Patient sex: M
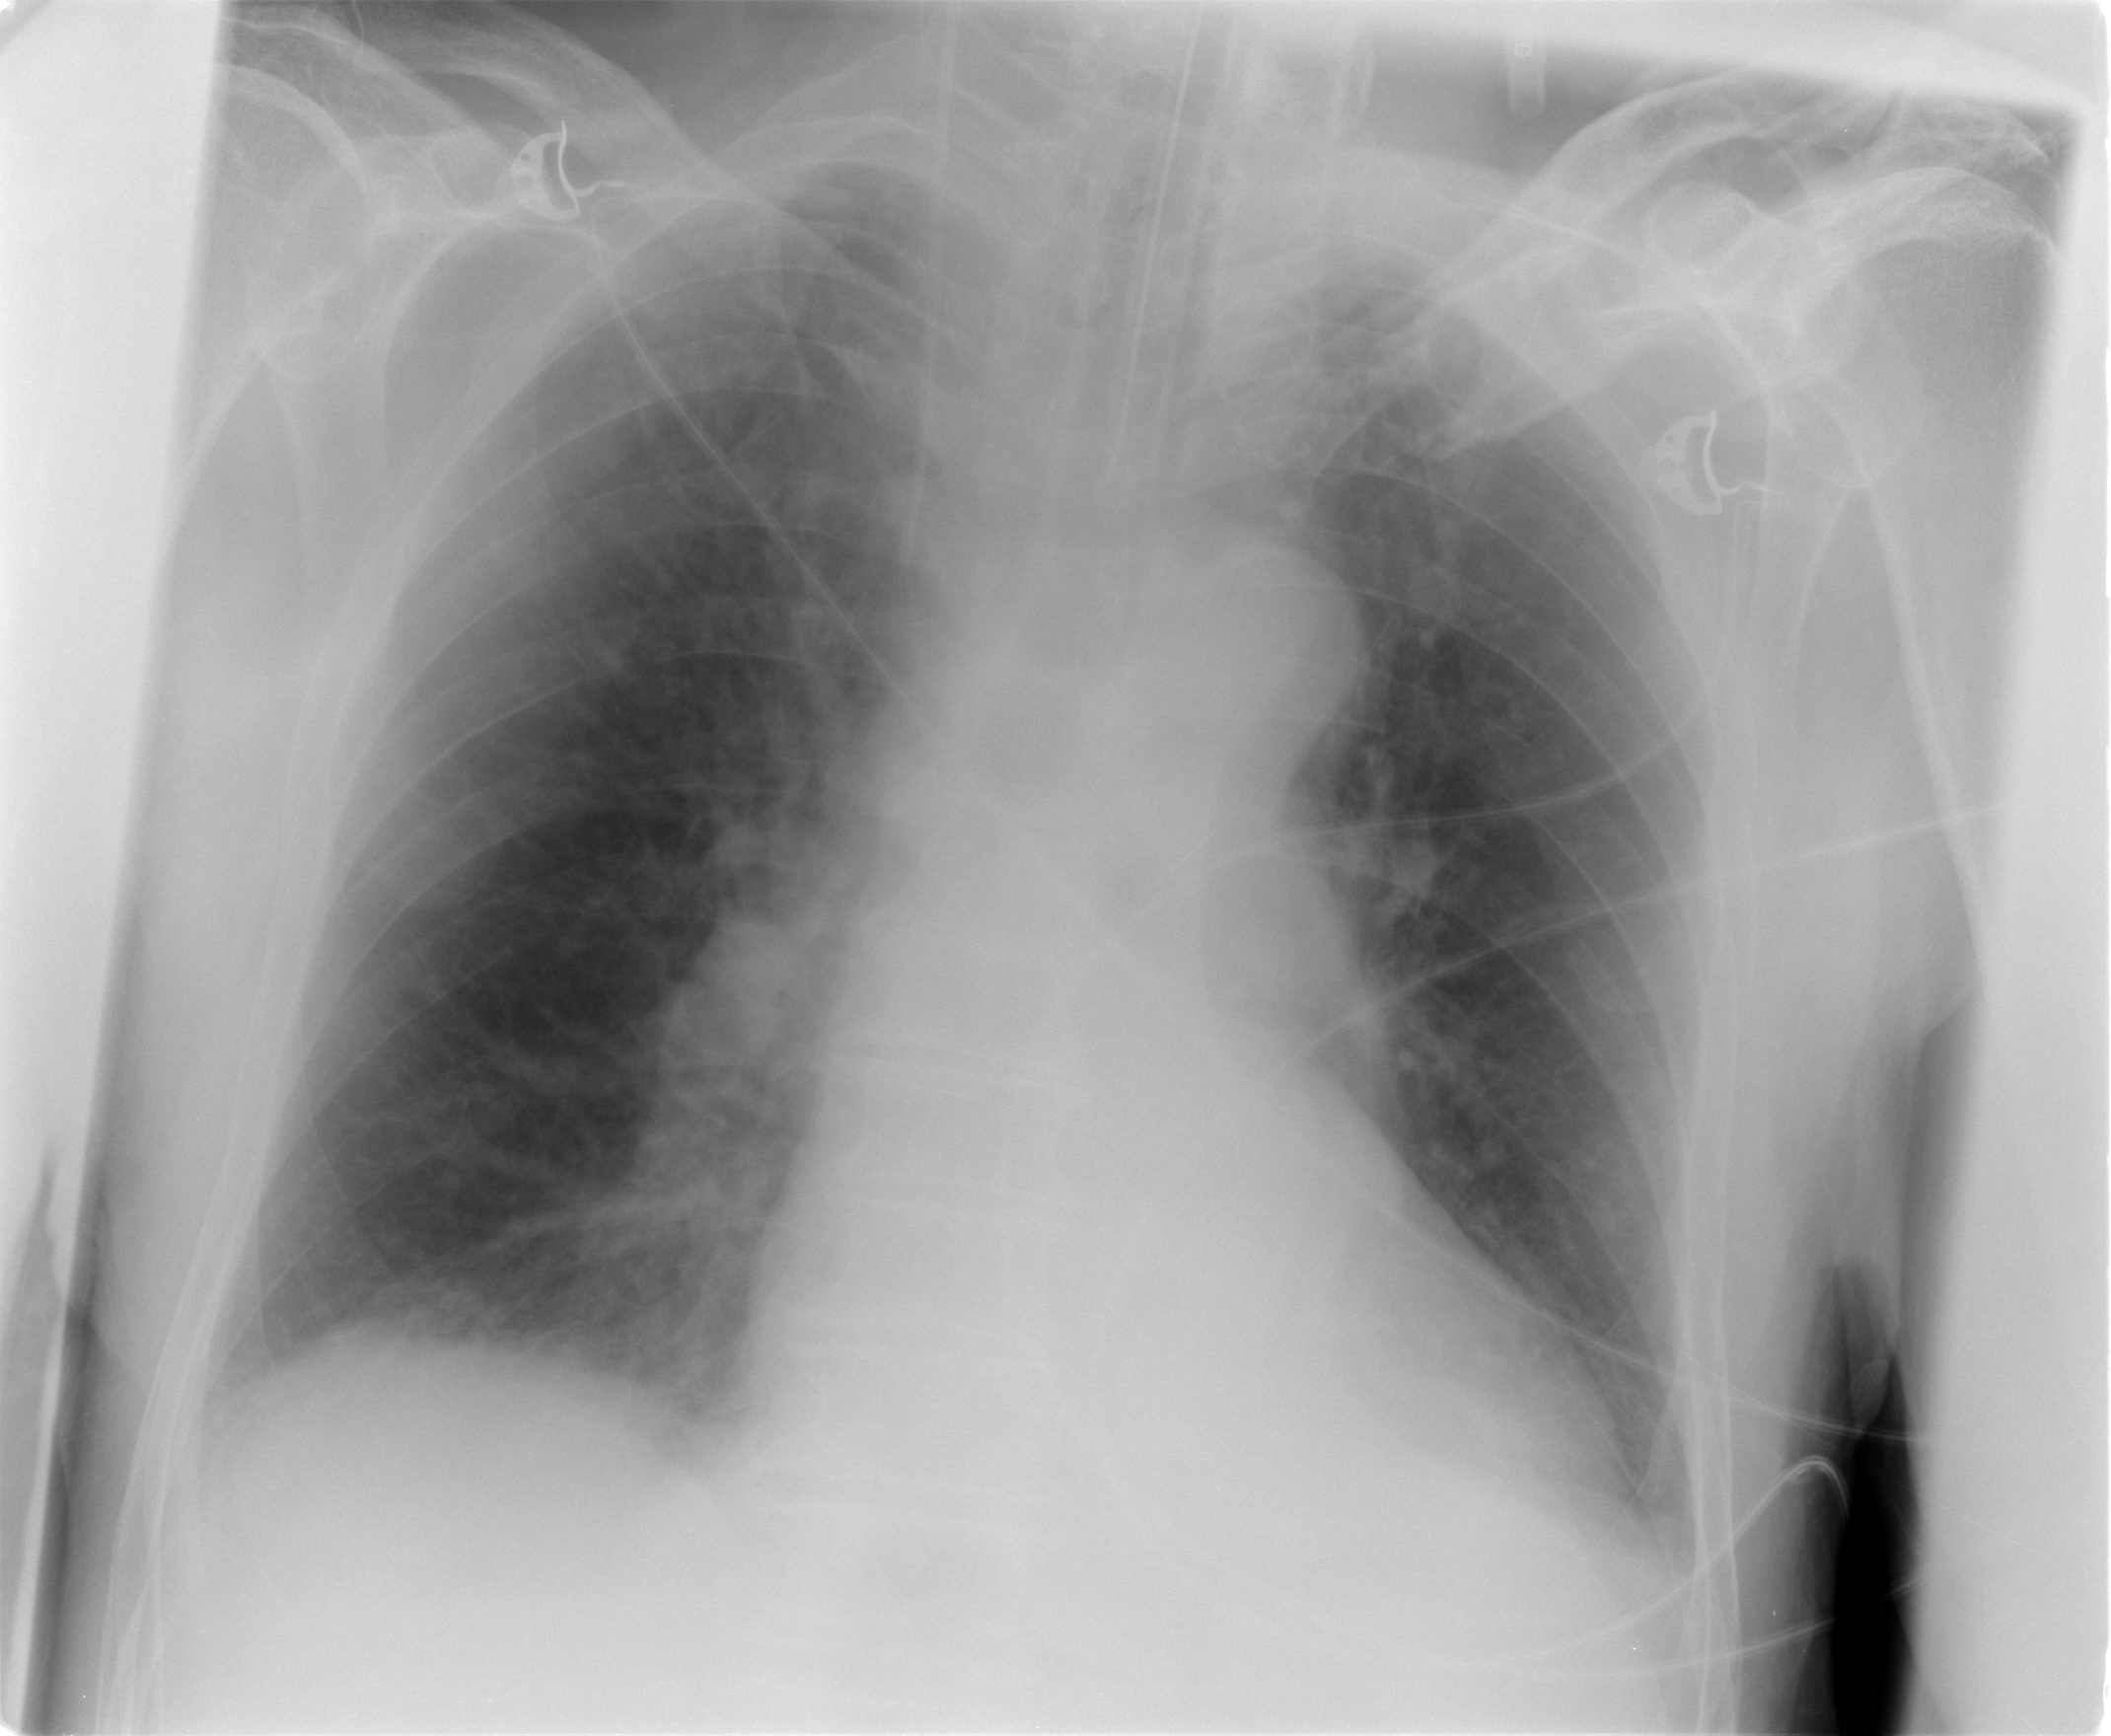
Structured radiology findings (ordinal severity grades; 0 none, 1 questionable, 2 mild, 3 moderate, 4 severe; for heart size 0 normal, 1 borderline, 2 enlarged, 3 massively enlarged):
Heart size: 2
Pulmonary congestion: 2
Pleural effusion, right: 2
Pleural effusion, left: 2
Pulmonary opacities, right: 0
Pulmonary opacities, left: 0
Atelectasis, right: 2
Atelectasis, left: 2